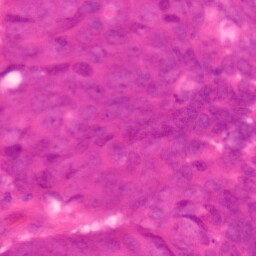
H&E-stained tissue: Colon